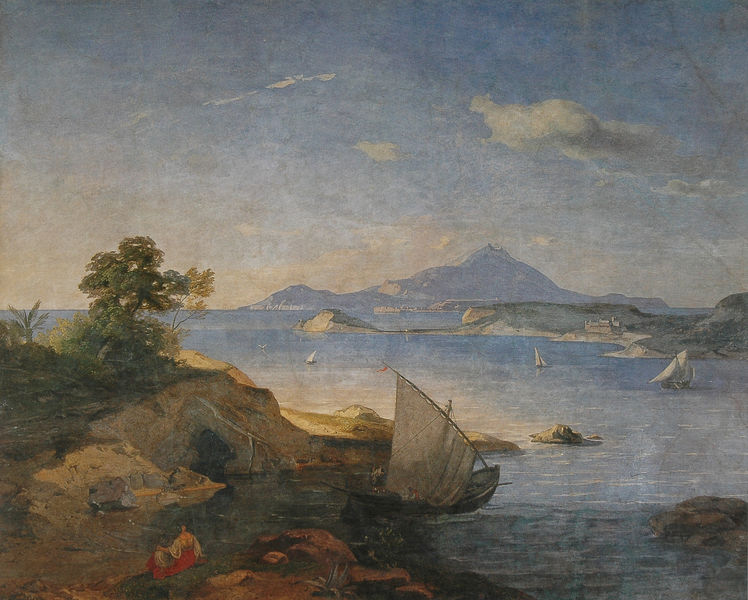
Titel: Golf von Bajae
Künstler: Carl Rottmann
Standort: München
Institution: Residenzmuseum
Schlagwörter: baum, berg, blau, felsen, gemälde, himmel, mann, meer, schatten, wasser, weiß, wolken, badende, bäume, fluss, grün, landschaft, menschen, mädchen, see, sitzen, stadt, ufer, braun, frau, grau, hintergrund, kleid, licht, schwarz, dame, rot, wolke, falten, mensch, stein, steine, ferne, horizont, nass, natur, strauch, weite, busch, büsche, gewässer, sonne, insel, wole, figur, pflanze, pflanzen, höhle, boot, boote, gischt, küste, schiff, schiffe, segel, segelboot, segelschiffe, sommer, strand, wellen, süden, fischer, mast, segelschiff, berge, fels, gebirge, sonnenlicht, nebel, landschaftsmalerei, staffage, stranden, palme, umriss, bucht, segelboote, burg, vulkan, eisberg, inseln, meeresbucht, nussschale, gisht, erg, flussmündung, landshcaft, sgel, e